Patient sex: F
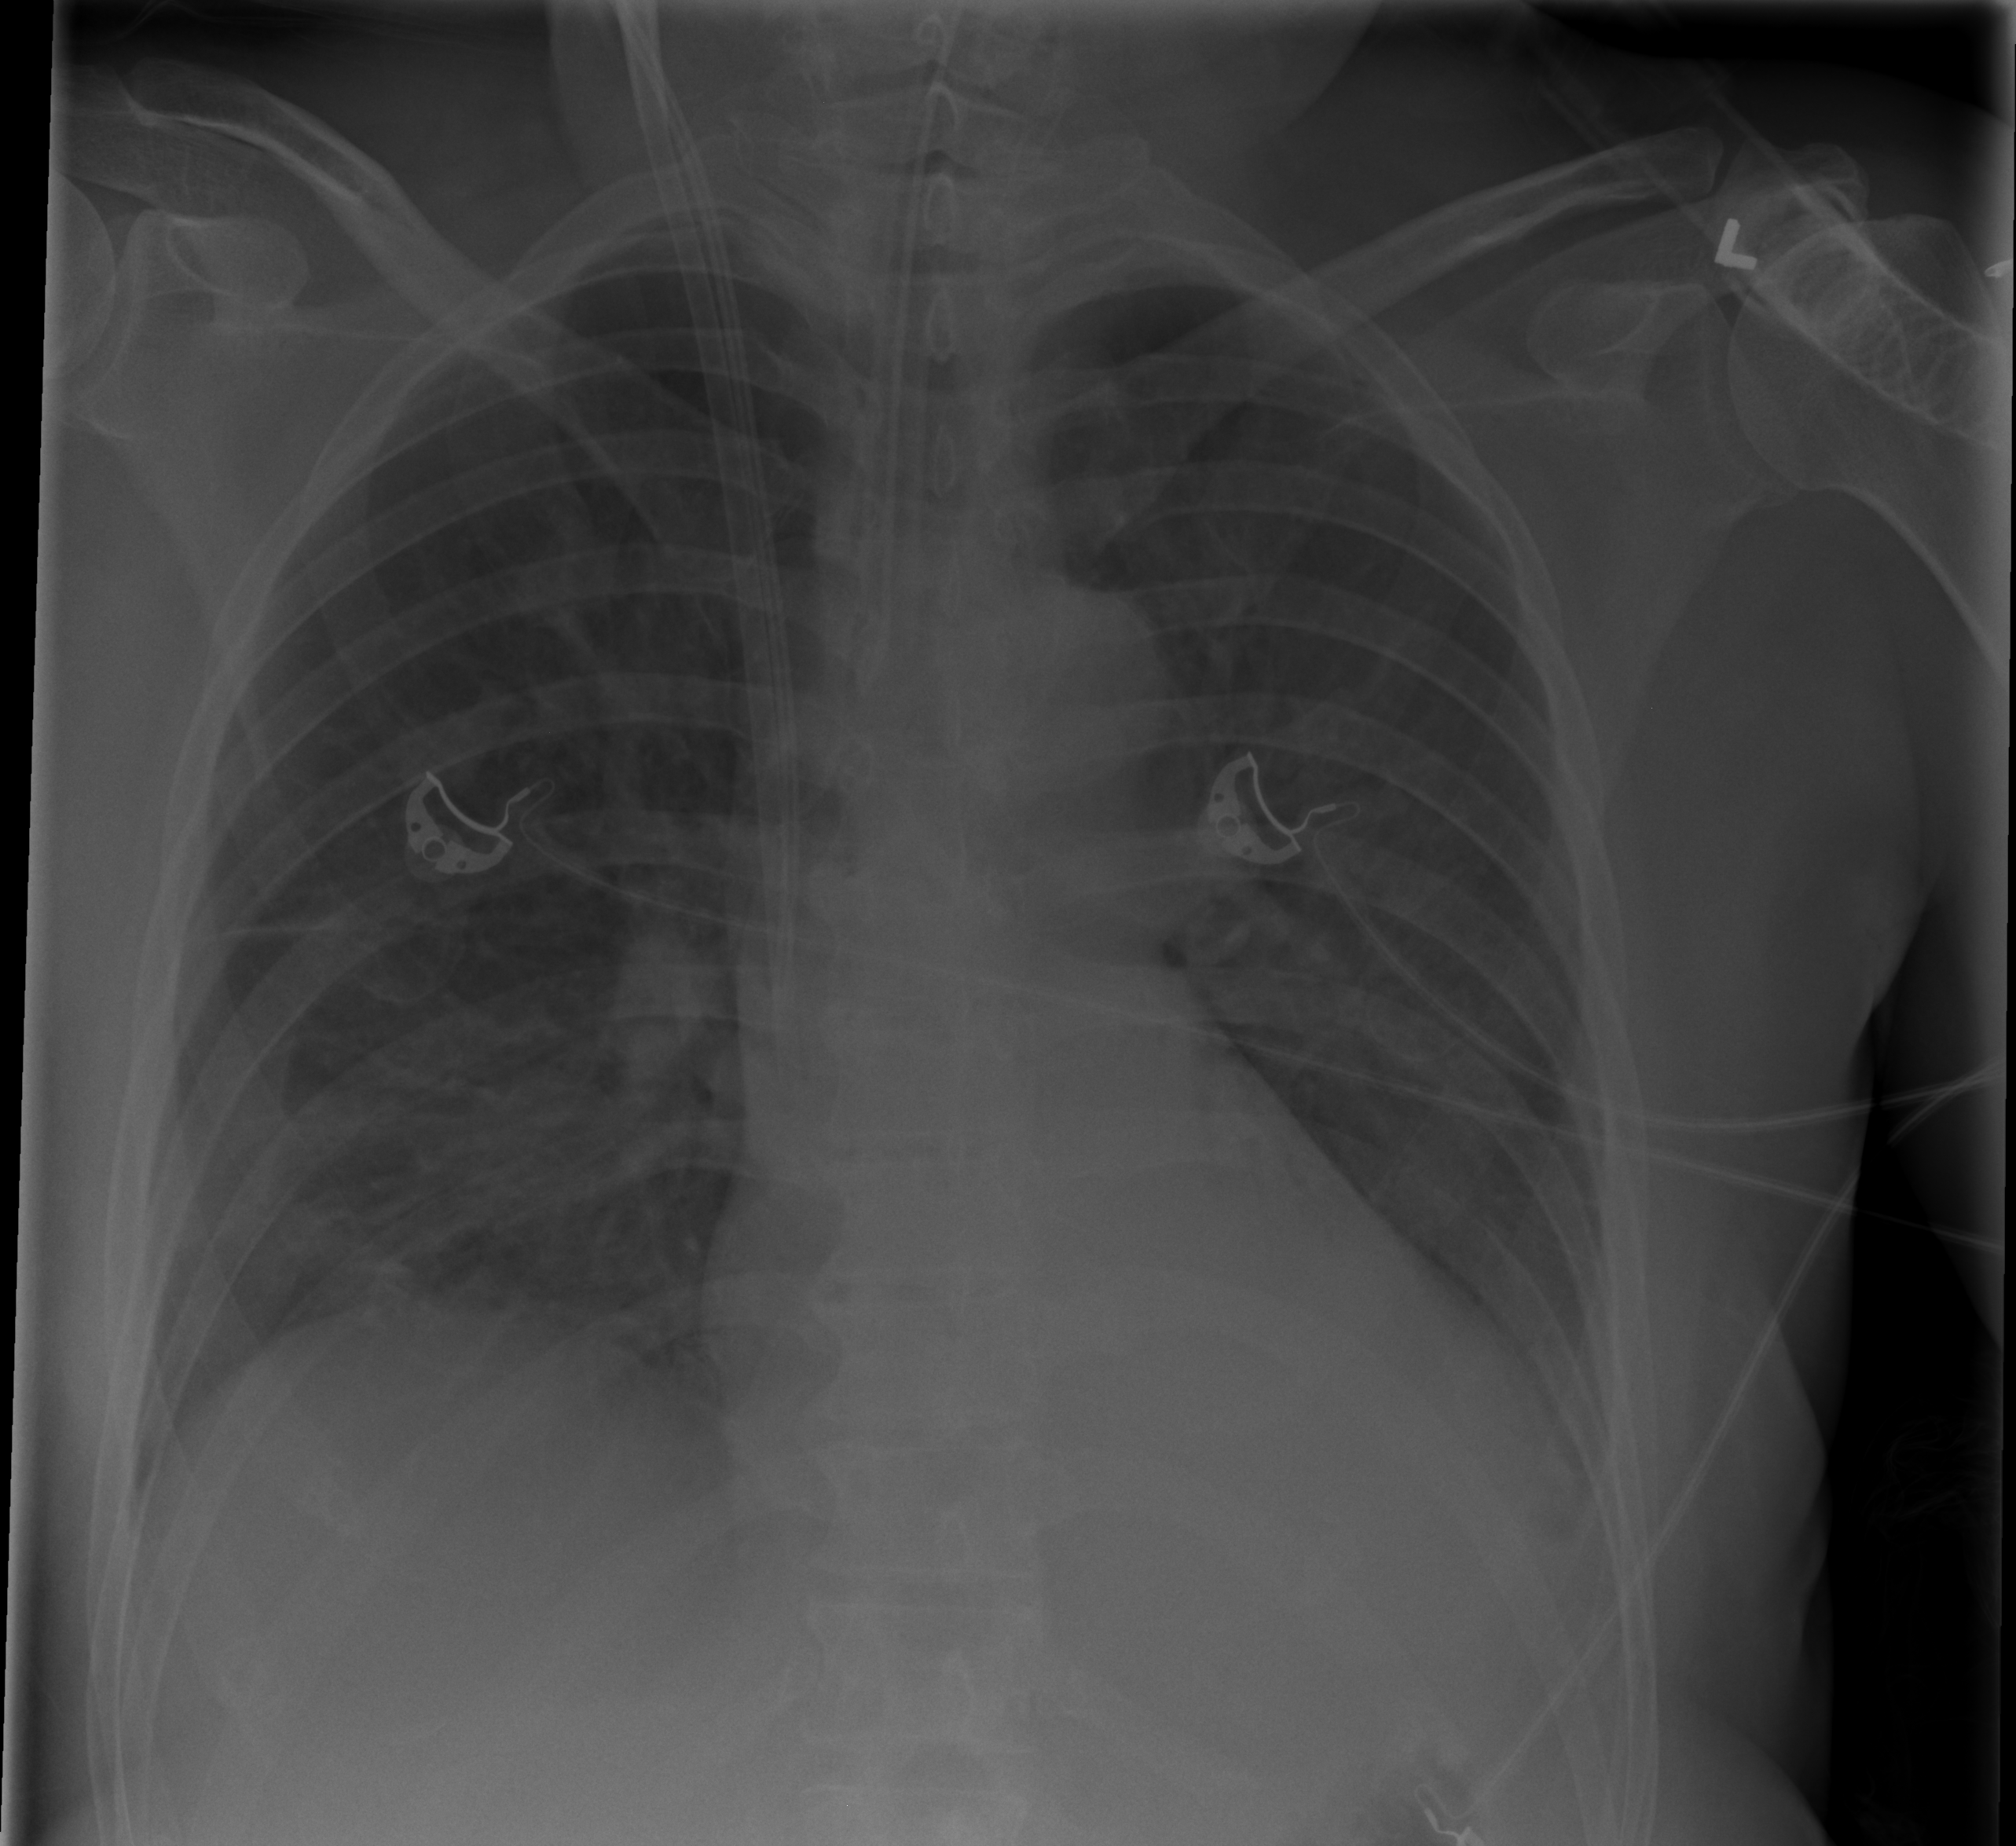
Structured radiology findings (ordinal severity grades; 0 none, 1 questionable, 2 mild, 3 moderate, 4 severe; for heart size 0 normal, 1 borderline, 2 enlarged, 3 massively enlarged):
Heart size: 1
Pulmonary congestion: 0
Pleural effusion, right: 0
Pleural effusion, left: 0
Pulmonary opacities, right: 0
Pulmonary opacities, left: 0
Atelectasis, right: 2
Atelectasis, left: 0